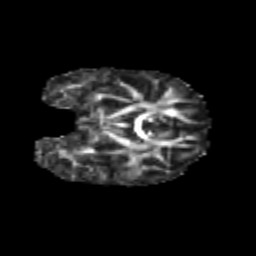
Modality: FA
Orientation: coronal
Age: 6
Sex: female
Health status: healthy